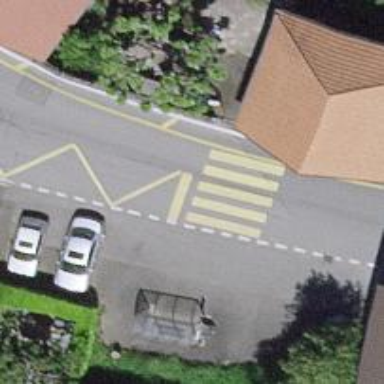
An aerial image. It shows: Bus stop with platform for public transport.